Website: macys
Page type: newsletter-management
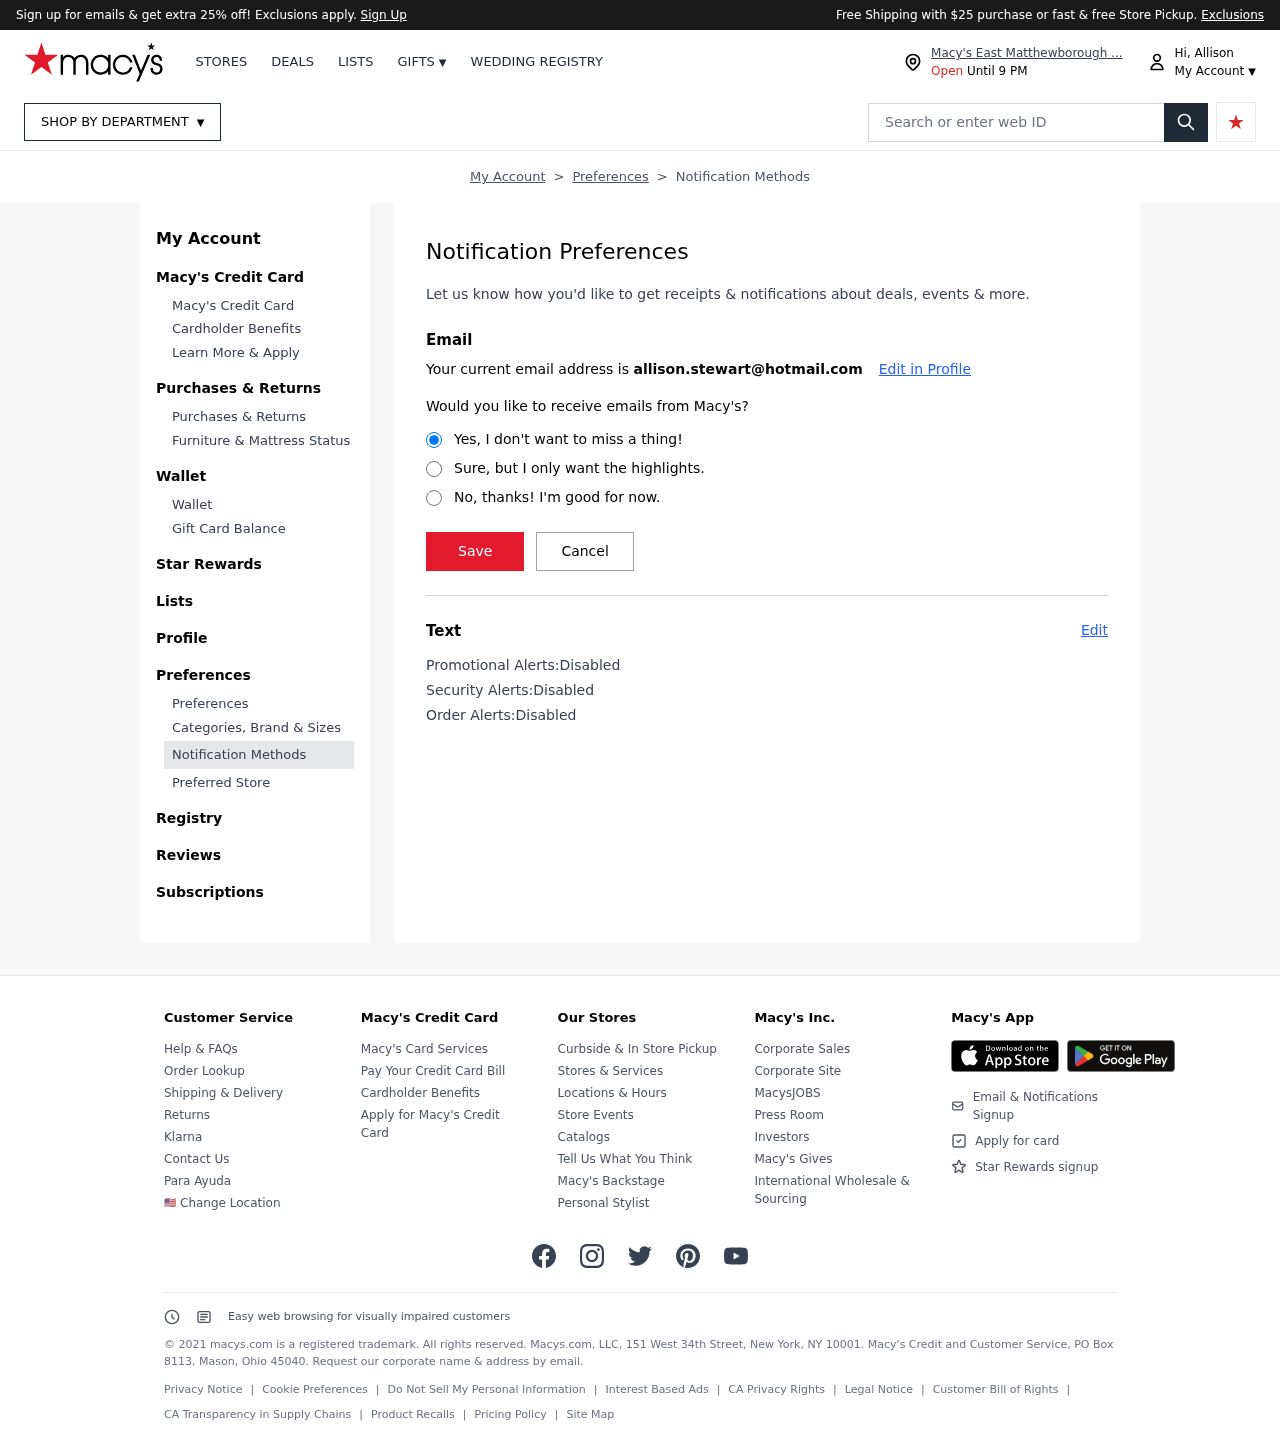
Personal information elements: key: PII_EMAIL
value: allison.stewart@hotmail.com
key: PII_FIRSTNAME
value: Hi, Allison
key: PII_LOCATION1_CITY
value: Macy's East Matthewborough ...
Search elements: key: HEADER_SEARCH
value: Search or enter web ID